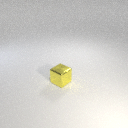
small yellow metal cube